Question: I am currently having trouble shooting a ball and adding velocity to it. The idea is that the longer you hold down "SPACE" the longer the ball will travel.

What I have so far is this for the player control:
'''
public class PlayerControl : MonoBehaviour {
public float speed = 0f;
Vector3 enVector = new Vector3(10,0,0);
public bool laserDirection = false;
public Transform firePoint;
public GameObject RedBall;
public PlayerControl player;
// Use this for initialization
void Start () { }
// Update is called once per frame
void Update ()
{
// Press CTRL to move the platform under the ball and shoot a laser (NOT FINISHED)
if (Input.GetKey (KeyCode.LeftControl) && laserDirection == false)
{
transform.Translate(enVector * -speed * Time.deltaTime);
}
else if(Input.GetKey (KeyCode.LeftControl) && laserDirection == true)
{
transform.Translate(enVector * speed * Time.deltaTime);
}
// Sets the direction the platform will travel if pressed
if(Input.GetKey (KeyCode.LeftArrow))
{
laserDirection = false;
}
// Sets the direction the platform will travel if pressed
if(Input.GetKey (KeyCode.RightArrow))
{
laserDirection = true;
}
// Shoots a ball the longer you hold down
if(Input.GetKey (KeyCode.Space))
{
GetComponent<Rigidbody2D> ().velocity = new Vector2 (speed, GetComponent<Rigidbody2D> ().velocity.y);
Instantiate(RedBall, firePoint.position, firePoint.rotation);
}
}
// Destroy the ball
void OnTriggerEnter2D(Collider2D other)
{
Destroy (gameObject);
}
}
'''
If you look where the get space button is you see the code I've made for the shooting. This only makes the ball travel to the right at a set speed I've chosen.
This is for changing the direction of the ball (It moves around the big black ball):
'''
// THE DIRECTION OF THE BALL SCRIPT
public class RedBall : MonoBehaviour
{
public Transform target;
void Update()
{
// Moves the ball launcher to the left
if (Input.GetKey (KeyCode.LeftArrow))
{
transform.RotateAround (target.position, transform.forward, Time.deltaTime * 90f);
}
// Moves the ball launcher to the right
if (Input.GetKey (KeyCode.RightArrow))
{
transform.RotateAround (target.position, -transform.forward, Time.deltaTime * 90f);
}
}
}
'''
I am struggling with how to figure out how to make the ball shoot in the direction it is facing, which depends on how it has been translated in the ball script. Additionally, how to make the ball react to the gravity when shot and how to shoot further the longer I hold hold the "SPACE" button.
If anyone knows how to do at least one of these things it would help a lot! Thank you.
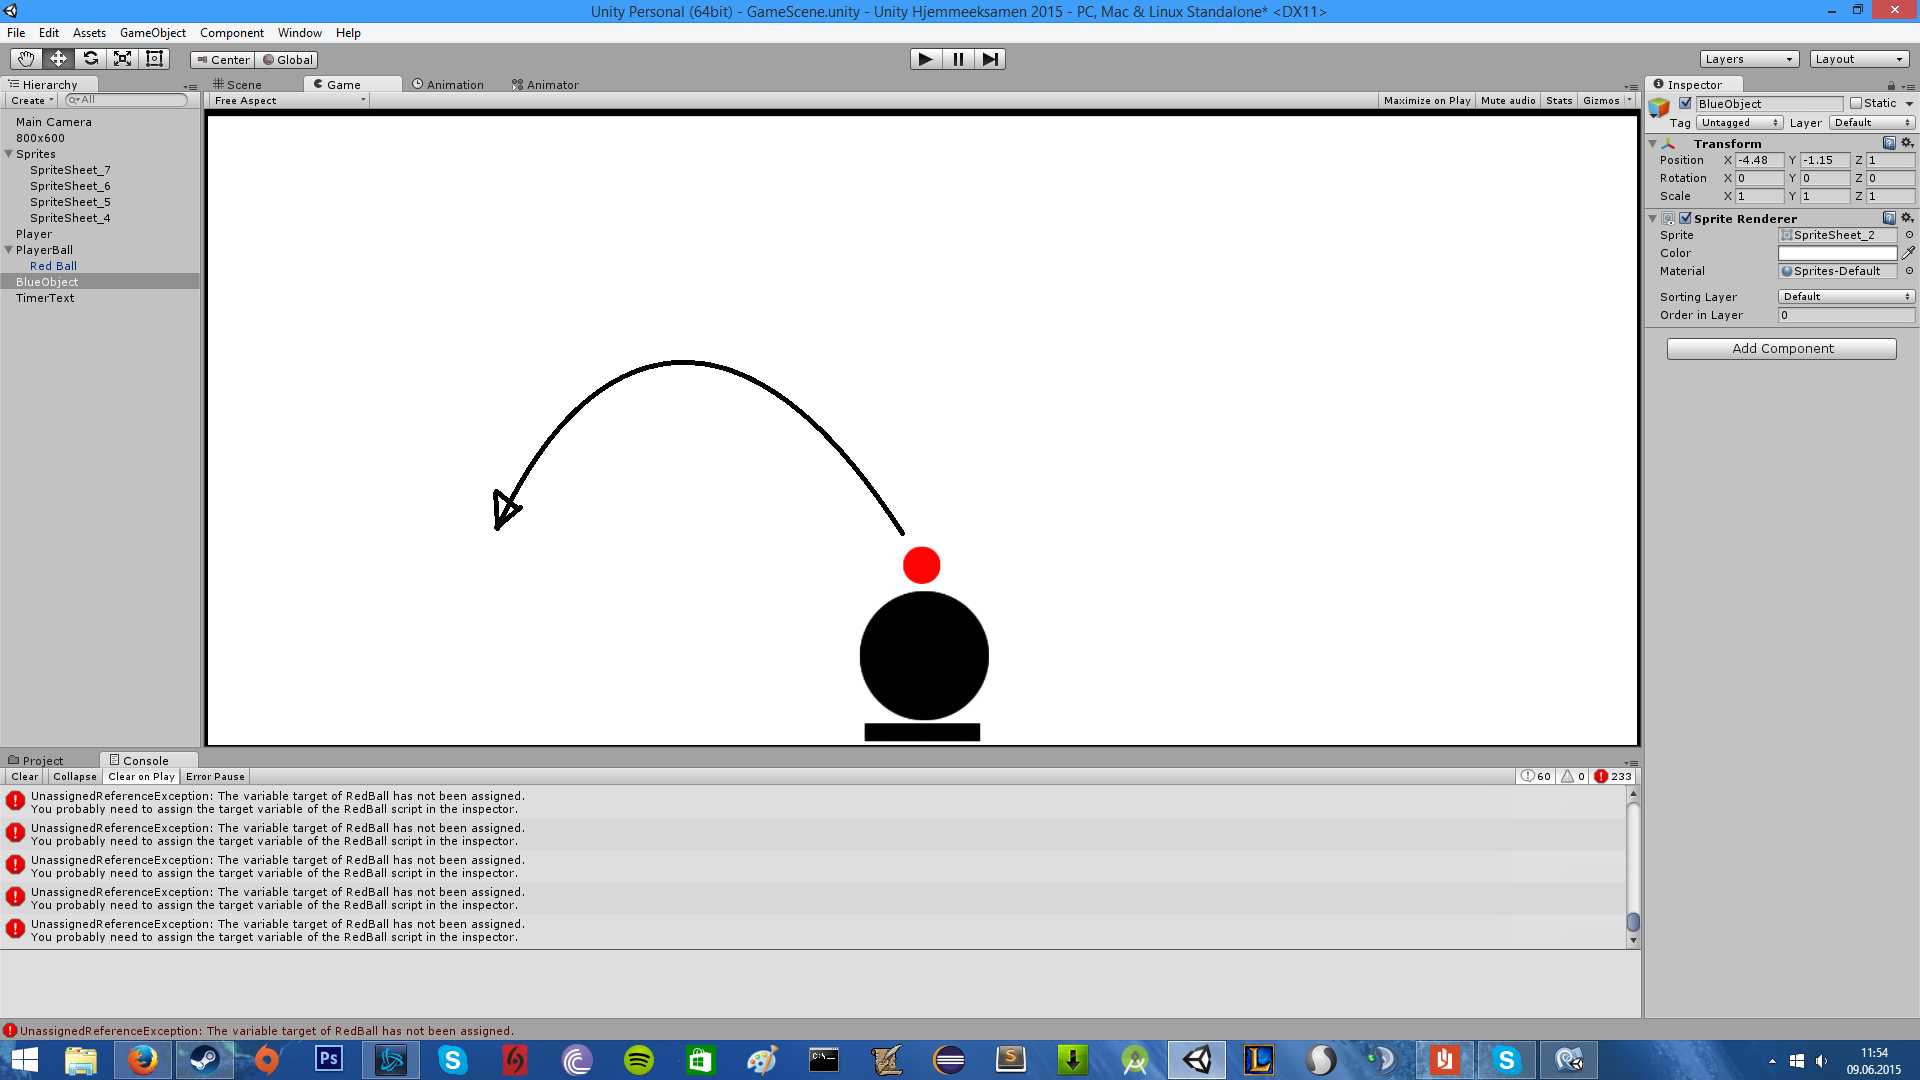
Answer: > So I am struggling with how to figure out how to make the ball shoot
in the direction it is facing depending on how it have been translated
in the ball script.
Multiply speed by the direction you want to shoot in:
'''
// Shoots a ball the longer you hold down
if(Input.GetKey (KeyCode.Space)) {
GetComponent<Rigidbody2D> ().AddForce(transform.forward * speed);
Instantiate(RedBall, firePoint.position, firePoint.rotation);
}
'''
Also look into object pooling, you really shouldnt be instantiating projectiles it takes alot of memory to instantiate and destroy all the time during execution.
> Also how to make the ball have the gravity when shot
'''
protected float gravity = 1f;
protected bool isShot = false;
// Update is called once per frame
void Update ()
{
if(isShot)
rigidBody.velocity.z += gravity * Time.deltaTime;
}
'''
> shoot longer the longer I hold hold the "SPACE" button.
'''
public float rate = 1.0f;
protected float power = 0f;
// Update is called once per frame
void Update ()
{
if (Input.GetKeyUp (KeyCode.Space))
{
UsePower(power);
power = 0f;
}
if (Input.GetKey (KeyCode.Space))
{
power += rate * Time.deltaTime;
}
}
void UsePower (float _power)
{
// Use power here
}
'''